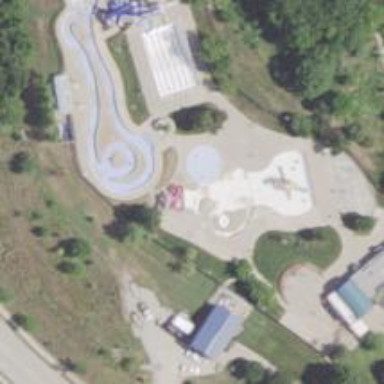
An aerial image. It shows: Water slide attraction.